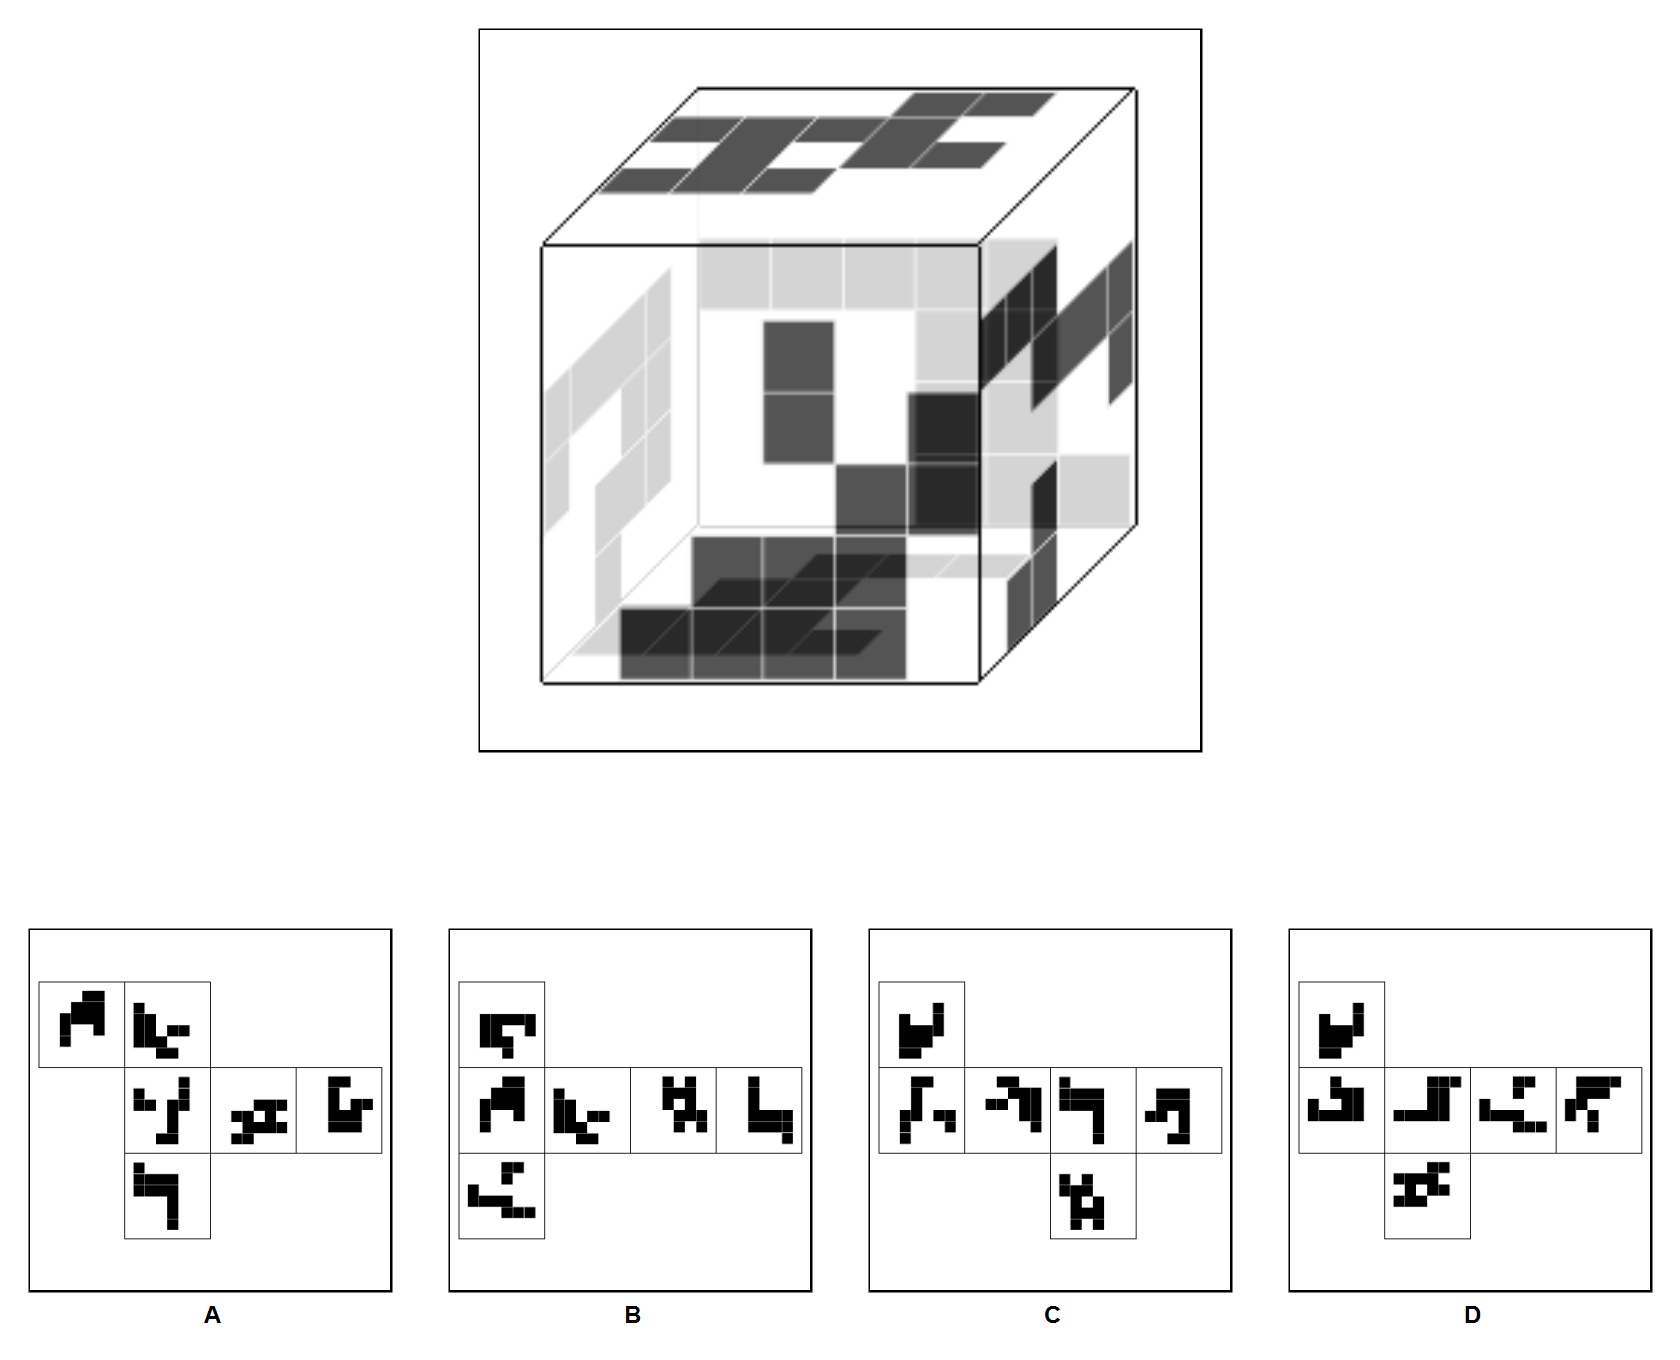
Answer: C